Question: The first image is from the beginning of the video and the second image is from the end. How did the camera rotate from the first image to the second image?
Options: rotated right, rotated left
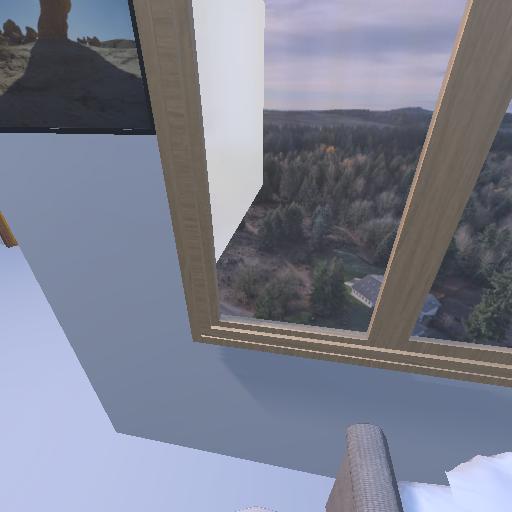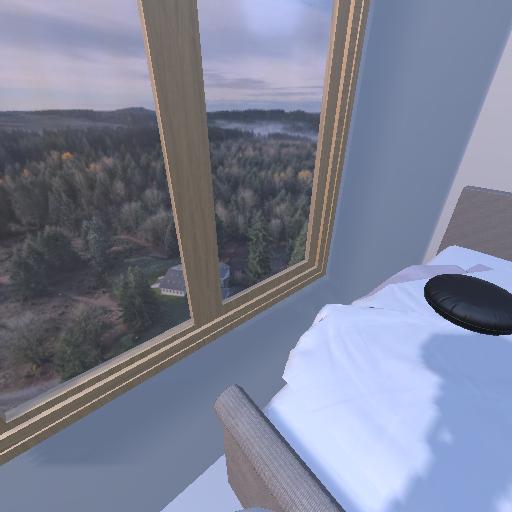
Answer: rotated right